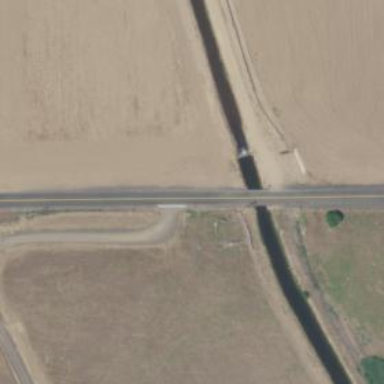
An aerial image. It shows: Canal culvert running through tunnel.